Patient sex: M
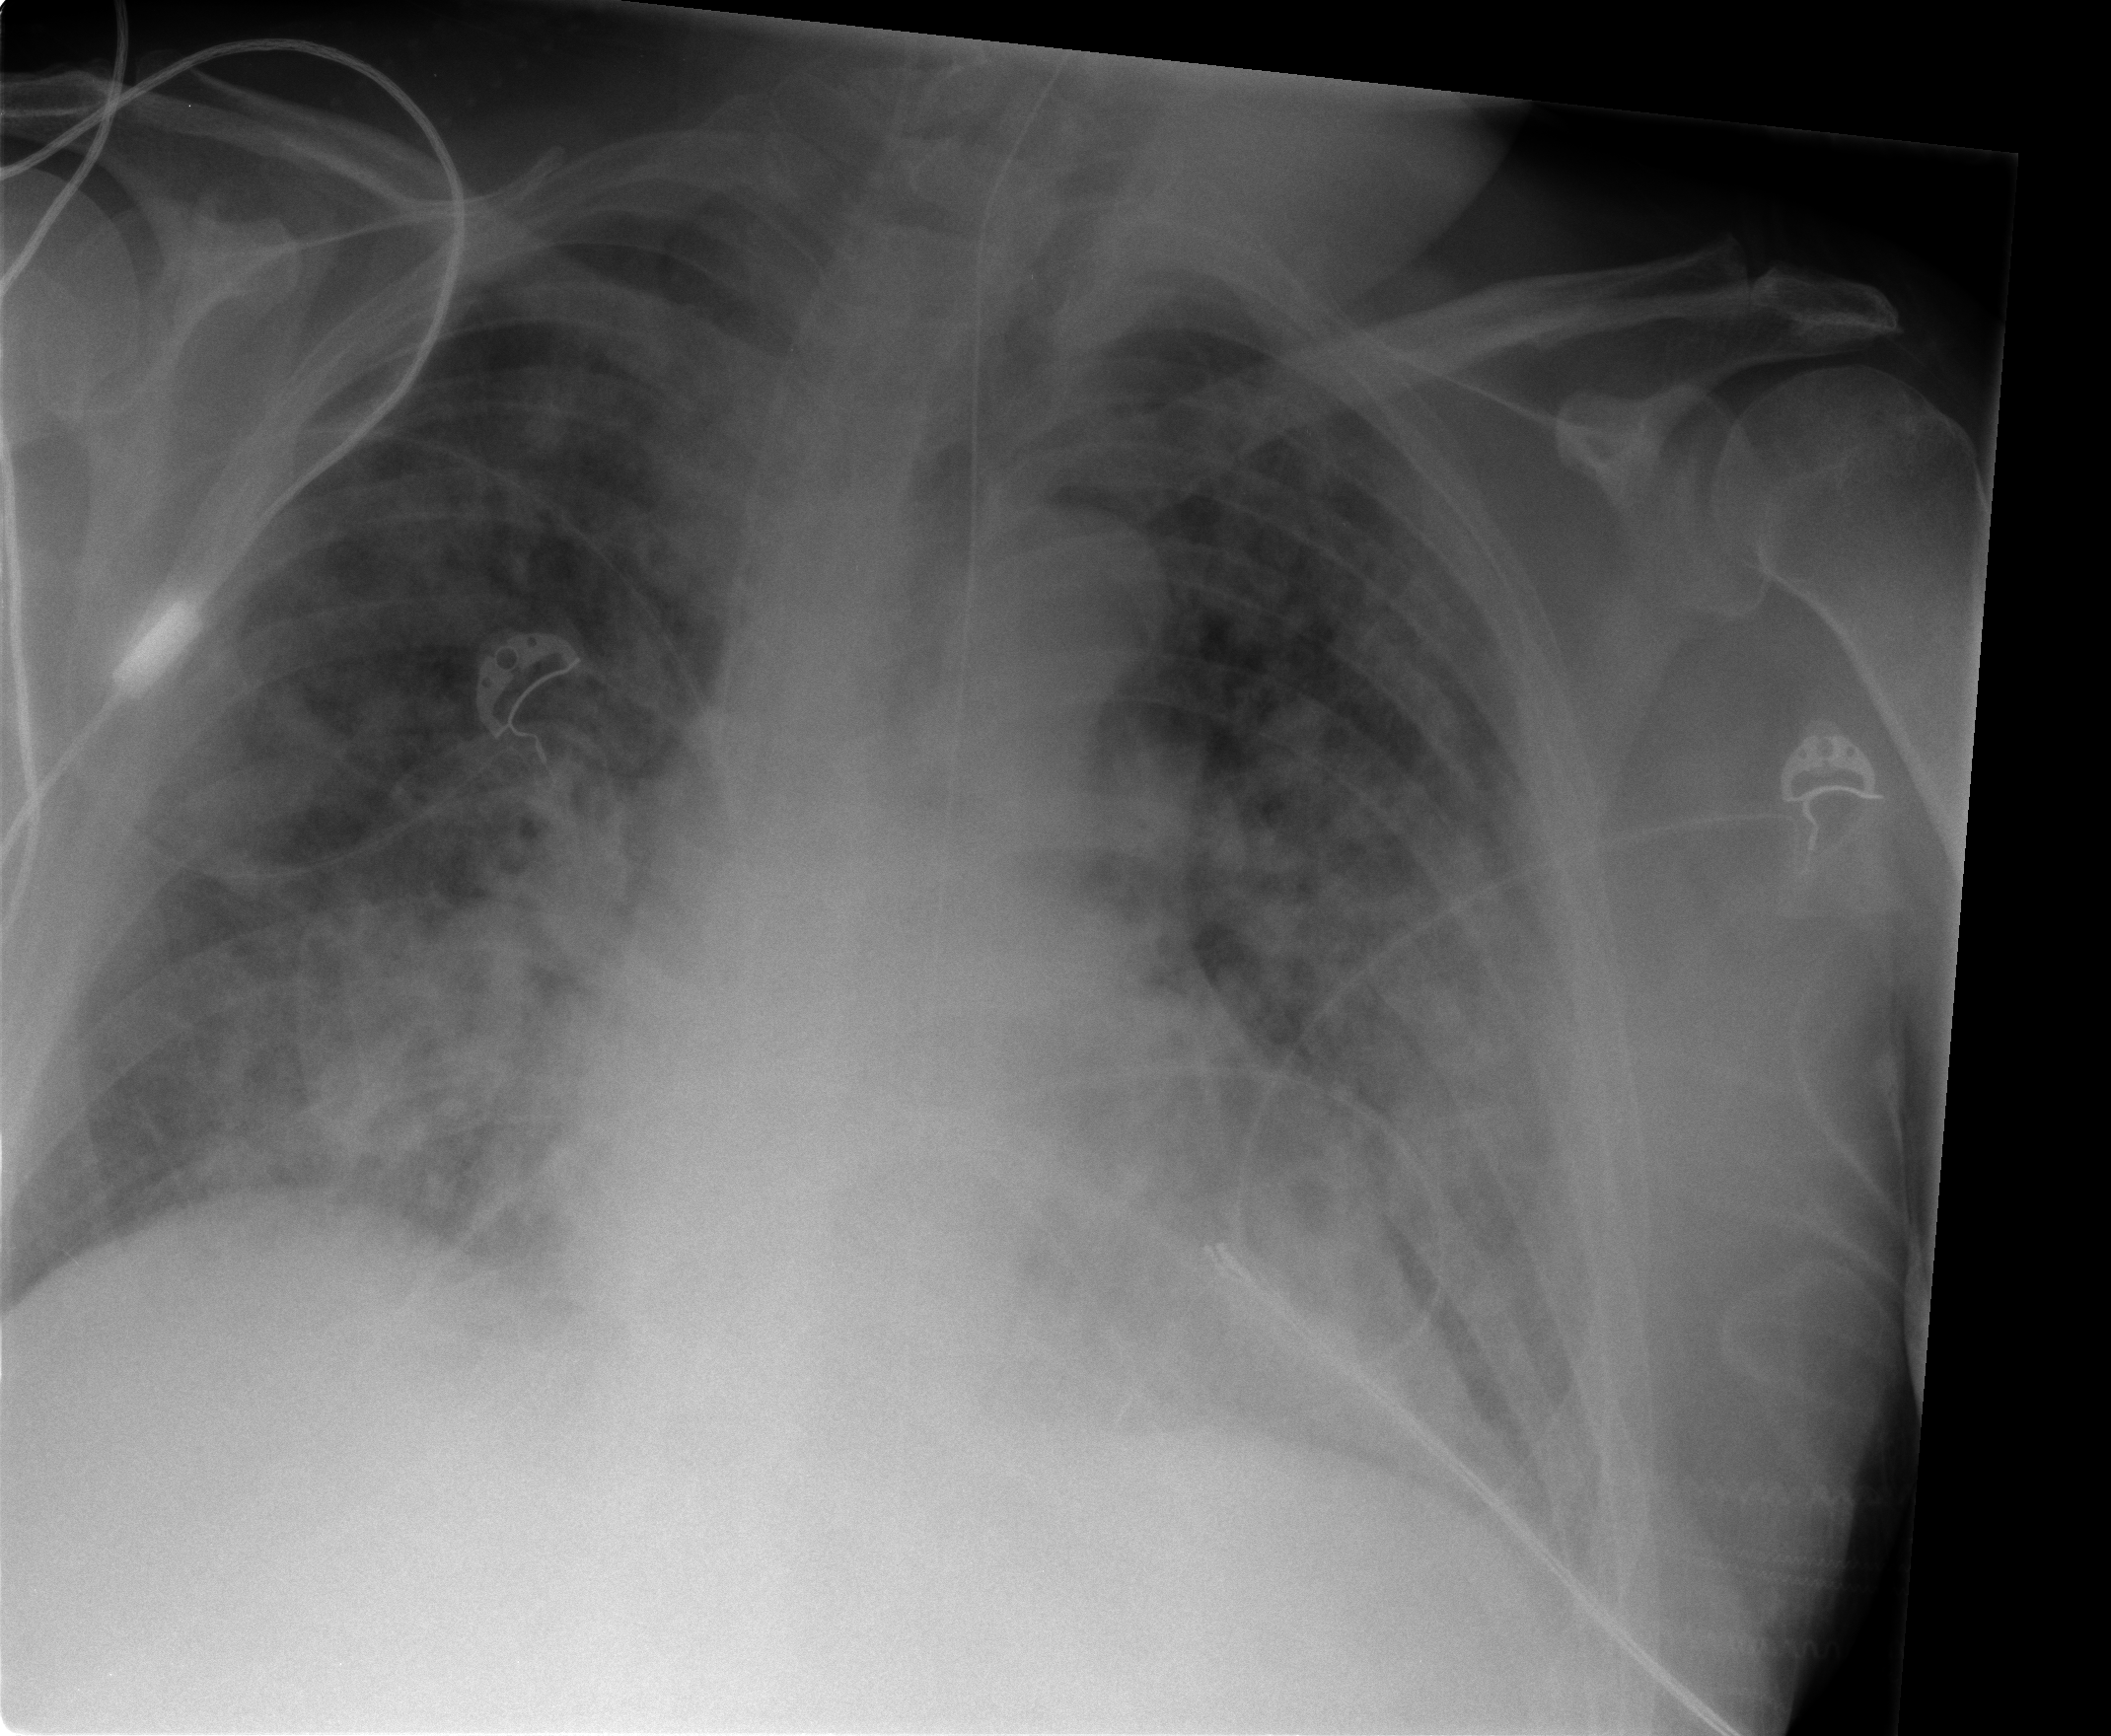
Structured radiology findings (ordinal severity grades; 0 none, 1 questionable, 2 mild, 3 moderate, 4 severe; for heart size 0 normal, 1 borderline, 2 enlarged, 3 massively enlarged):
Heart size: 0
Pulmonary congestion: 2
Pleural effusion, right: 0
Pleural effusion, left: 2
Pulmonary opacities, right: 2
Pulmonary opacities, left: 3
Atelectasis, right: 2
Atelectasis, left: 2